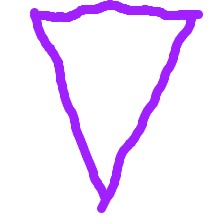
Shape: triangle